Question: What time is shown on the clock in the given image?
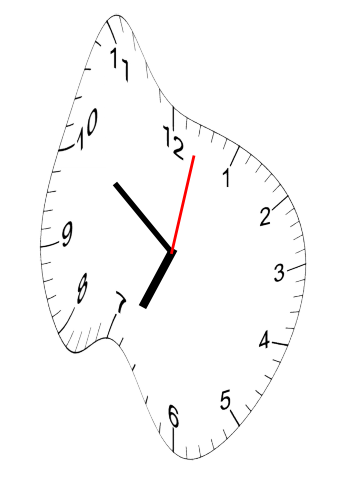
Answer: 06:51:02